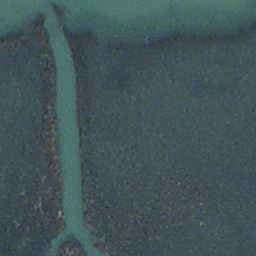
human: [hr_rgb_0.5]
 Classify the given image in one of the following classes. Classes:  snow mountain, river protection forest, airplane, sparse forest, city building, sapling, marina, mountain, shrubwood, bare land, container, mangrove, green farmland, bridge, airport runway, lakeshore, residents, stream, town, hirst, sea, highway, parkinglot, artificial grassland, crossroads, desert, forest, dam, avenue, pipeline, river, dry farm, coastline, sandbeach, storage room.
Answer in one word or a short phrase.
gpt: stream